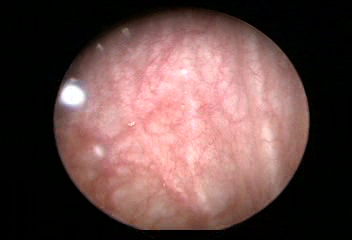
Modality: WLC
Class: Normal mucosa
Bladder cancer association: No